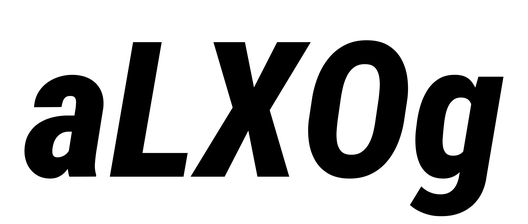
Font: Roboto-Italic_Condensed_ExtraBold_Italic